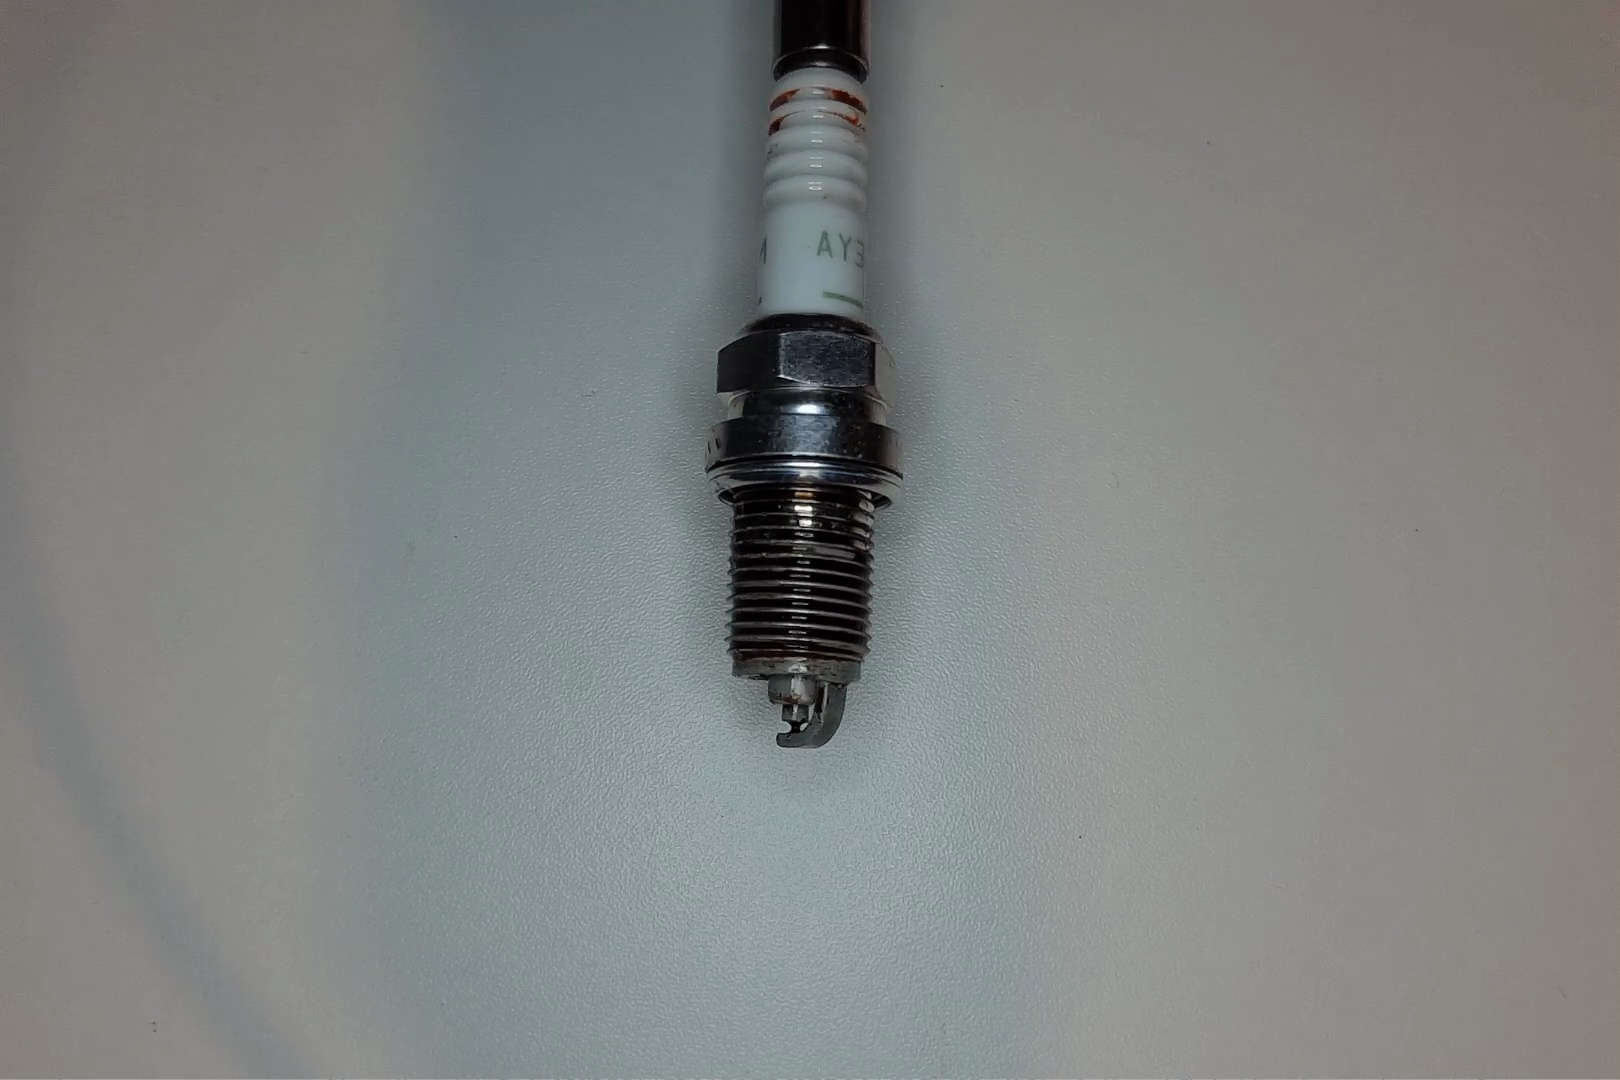
Label: anomaly